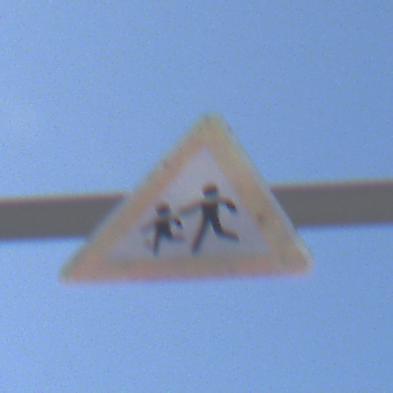
Verkehrszeichen: KinderRechts
Umgebung: Outdoor, Suburban
Tageszeit: MorningAfternoon
Wetter: PartlyCloudy
Licht: Natural
Jahreszeit: NotSpecified
Kontrast: HighContrast